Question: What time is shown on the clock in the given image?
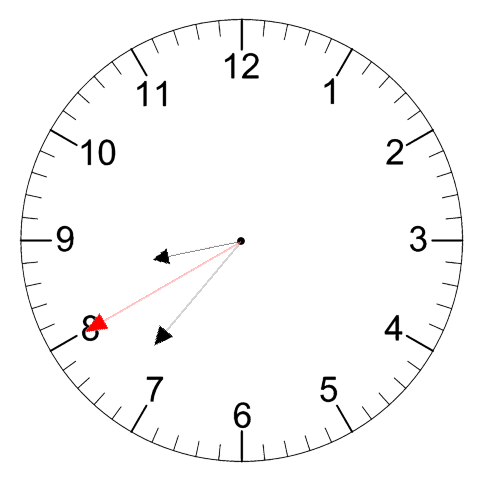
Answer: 08:36:40